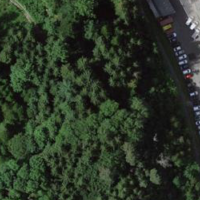
EUNIS habitat code: 44
Species observed at this site:
Lysimachia nemorum
Geranium robertianum